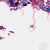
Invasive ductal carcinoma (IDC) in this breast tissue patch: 0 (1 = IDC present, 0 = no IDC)